Question: If people remove an application in their facebook settings they are able to do that without checking "remove all app activities".

(Screen is german, but the text right to the checkbox says: "Remove all app activities")
Im using this code snippet for authentication:
'''
$user = null;
$facebook = new Facebook(array(
'appId' => 'MYID',
'secret' => 'MYSECRET',
'cookie' => true
));
$user = $facebook->getUser();
if (!$user)
{
//Request new Authentication, get Permissions and Token
}
else
{
//Start App
}
'''
If someone removed the App checking that option, he can still visit my app and '$user' still contains the user id so no new authentication process is initiated.
But I do really wonder, what exactly is removed if you are not checking that option and if really all my permissions are still there?
Otherwise if not, how can I detect this kind of "light deletion"?
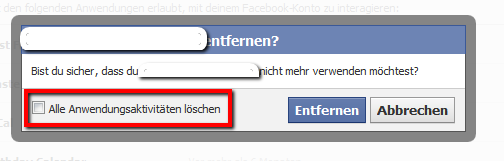
Answer: The option only prevents things from being shared on their profile. They have not removed the app entirely, which is why you don't need to re-auth them.
They would need to remove the app from the <URL>. This will remove all access to the user's profile and then you would need to re-auth the user.